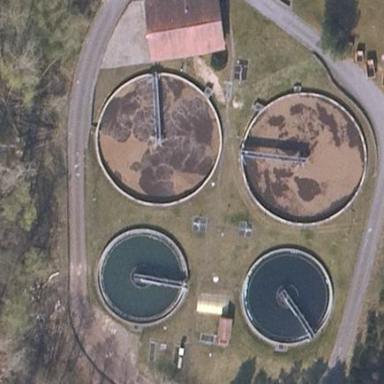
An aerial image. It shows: View of wastewater plant.